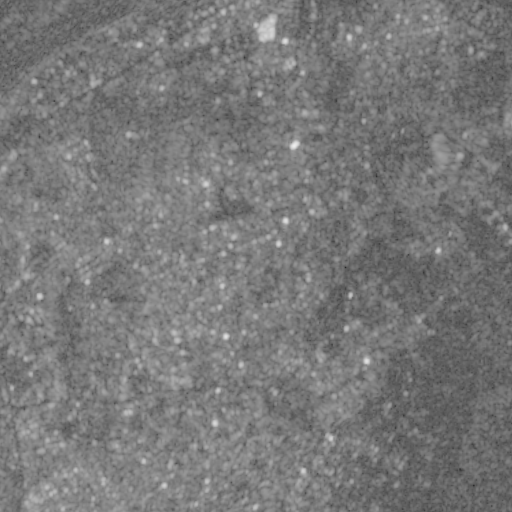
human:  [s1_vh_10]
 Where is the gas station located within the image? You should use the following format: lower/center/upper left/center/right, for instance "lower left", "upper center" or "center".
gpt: The gas station is located in the lower left of the image.
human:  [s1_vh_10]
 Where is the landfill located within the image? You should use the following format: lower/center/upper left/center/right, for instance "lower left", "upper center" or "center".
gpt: The landfill is located in the lower center of the image.
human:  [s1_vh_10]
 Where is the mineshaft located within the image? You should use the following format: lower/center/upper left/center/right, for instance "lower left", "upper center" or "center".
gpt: The mineshaft is located in the center left of the image.
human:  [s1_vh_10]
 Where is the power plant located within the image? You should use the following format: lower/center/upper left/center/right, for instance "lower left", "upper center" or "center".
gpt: The power plant is located in the lower center of the image.
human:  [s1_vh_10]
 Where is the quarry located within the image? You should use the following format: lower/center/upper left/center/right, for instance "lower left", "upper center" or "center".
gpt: The quarry is located in the upper right of the image.
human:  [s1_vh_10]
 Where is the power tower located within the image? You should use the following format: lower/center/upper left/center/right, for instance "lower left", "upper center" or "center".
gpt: There is no power tower in the image.

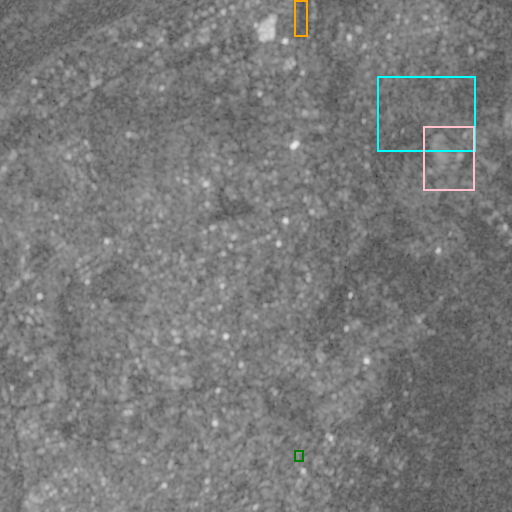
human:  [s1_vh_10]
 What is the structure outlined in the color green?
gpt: The structure outlined in green is a landfill.
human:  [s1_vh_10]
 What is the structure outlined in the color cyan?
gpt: The structure outlined in cyan is a park.
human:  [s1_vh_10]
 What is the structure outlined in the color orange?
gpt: The structure outlined in orange is a parking lot.
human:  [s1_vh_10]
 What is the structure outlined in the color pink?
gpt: The structure outlined in pink is a quarry.
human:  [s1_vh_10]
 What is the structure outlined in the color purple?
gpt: There is no purple outline.